Question: I have a table in mysql in which i want to update the records in a column called status to 'Duplicate'. I want to mark a record 'duplicate' on the basis of 2 conditions.
1. The records have duplicate customer id.
2. Those records which don't have the recent modified date will be marked duplicate.

I have tried the below code but it gives me an error:
'''
UPDATE test_sql_duplicate
SET status = 'Duplicate'
WHERE test_sql_duplicate.modi_date NOT IN (
SELECT *, max(modi_date)
FROM test_sql_duplicate
GROUP BY cust_id
HAVING COUNT(cust_id > 1)
'''
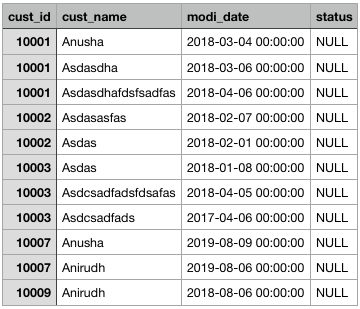
Answer: You could use a 'LEFT JOIN' antipattern to identify the records to update. Basically we use a subquery to identify the latest record for each customer, then we use it to exclude the corresponding from the update query:
'''
UPDATE test_sql_duplicate t
LEFT JOIN (
SELECT cust_id, MAX(modi_date) modi_date FROM test_sql_duplicate GROUP BY cust_id
) m ON m.cust_id = t.cust_id and m.modi_date = t.modi_date
SET t.status = 'Duplicate'
WHERE m.cust_id IS NULL
'''